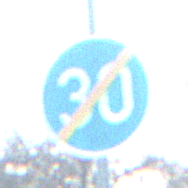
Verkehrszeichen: EndeMindestgeschwindigkeit
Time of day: MorningAfternoon
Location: Outdoor (Nature)
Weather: PartlyCloudy
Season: NotSpecified
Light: Natural